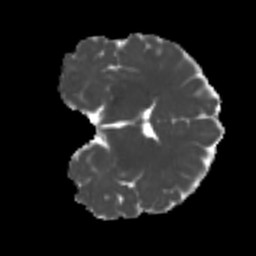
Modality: MD
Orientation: coronal
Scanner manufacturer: siemens
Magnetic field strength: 3 T
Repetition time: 4 s
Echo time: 0.0594 s